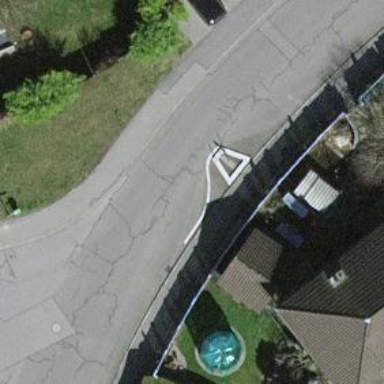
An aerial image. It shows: Chicane for traffic calming.